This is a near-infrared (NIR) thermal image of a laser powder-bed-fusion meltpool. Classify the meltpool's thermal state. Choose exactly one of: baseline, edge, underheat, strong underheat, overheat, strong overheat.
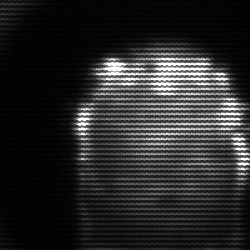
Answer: baseline